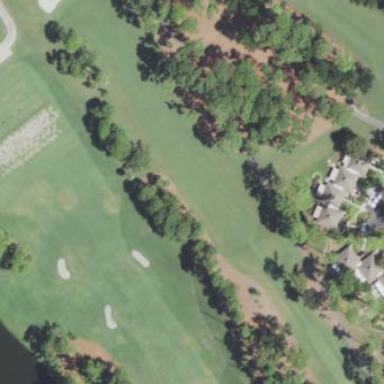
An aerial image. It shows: Grassy area designated as golf fairway.